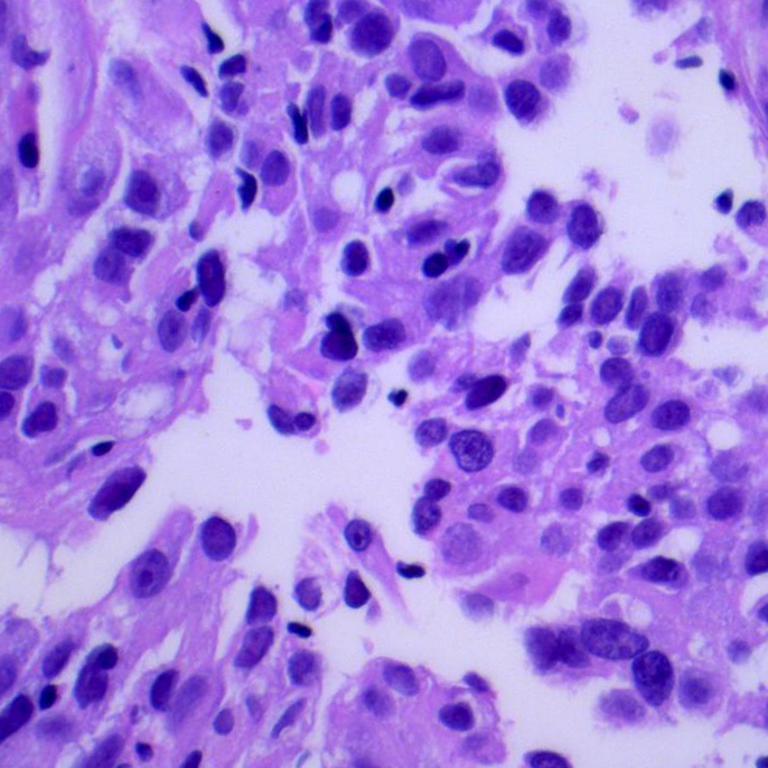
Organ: lung
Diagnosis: adenocarcinomas